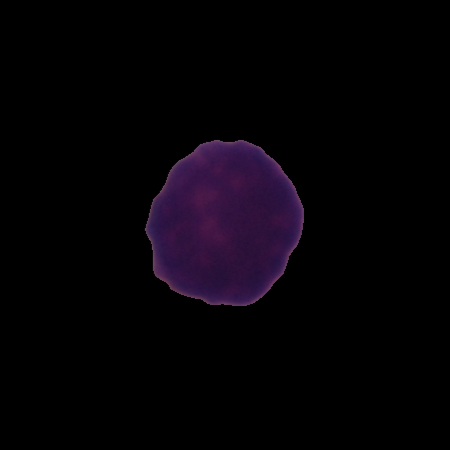
Label: healthy